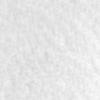
Label: no_change